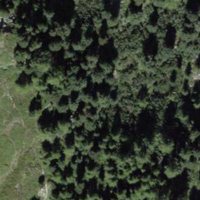
EUNIS habitat code: 44
Species observed at this site:
Turdus pilaris
Dactylorhiza majalis
Nardus stricta
Nucifraga caryocatactes